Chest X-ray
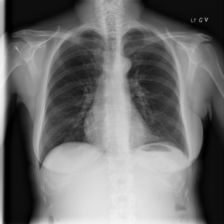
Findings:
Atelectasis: negative
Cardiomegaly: negative
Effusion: negative
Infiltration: negative
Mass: negative
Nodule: negative
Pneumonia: negative
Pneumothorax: negative
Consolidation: negative
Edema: negative
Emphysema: negative
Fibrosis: negative
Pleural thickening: negative
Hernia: negative